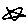
Label: star